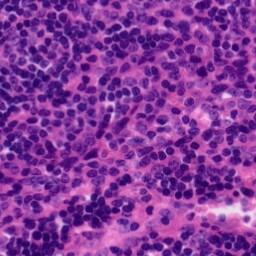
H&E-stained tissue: Tonsil